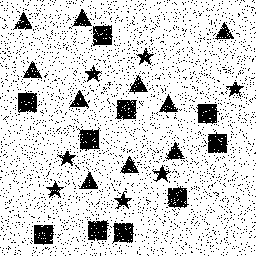
Squares: 10
Triangles: 10
Stars: 7
Total shapes: 27